Field crop: tomato
Growth stage: 1
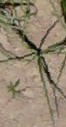
Species: cyperus